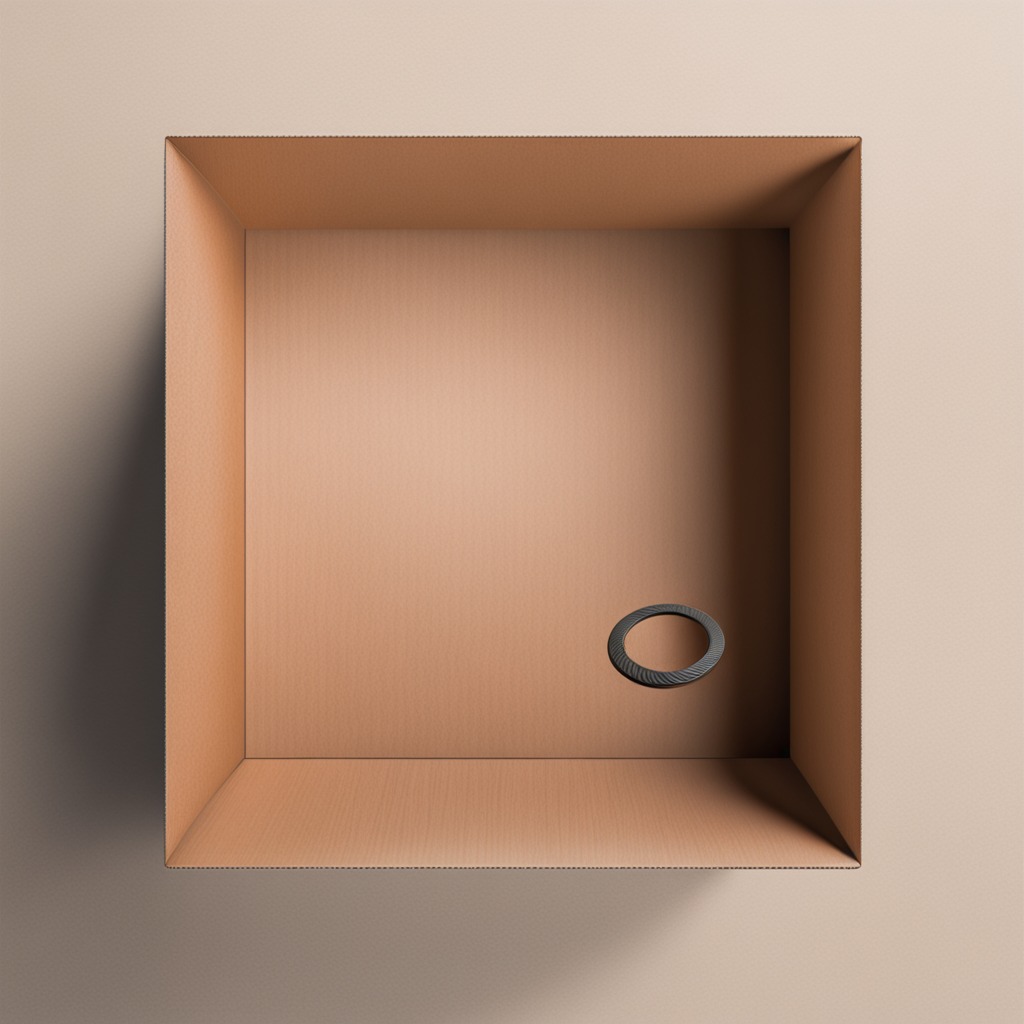
A flat metal washer lying on a clean dry cardboard box surface in an outdoor workshop during daytime bright natural light soft shadows slightly creased but